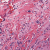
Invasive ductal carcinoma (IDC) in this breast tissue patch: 1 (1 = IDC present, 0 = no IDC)